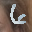
Label: 6